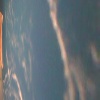
Label: water